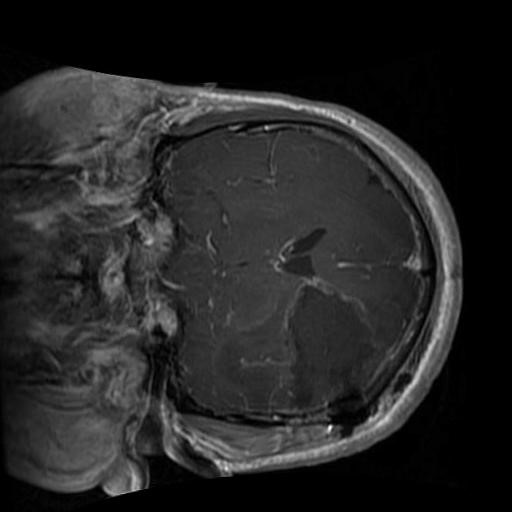
Label: brain_glioma